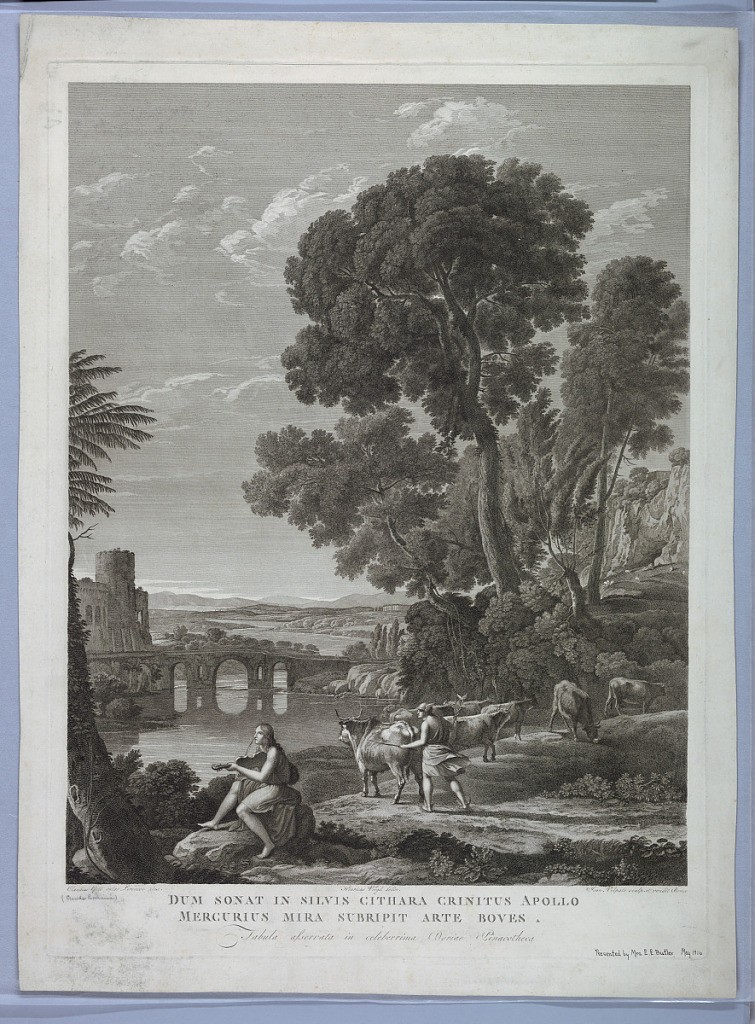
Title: Apollo and Mercury
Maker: Giovanni Volpato, Italian, 1733 - 1803
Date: ca. 1790
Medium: Engraving on paper
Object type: Print
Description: Landscape. Apollo is seated on a rock in left foreground, facing left. Mercury drives a herd of cattle to the right, in middleground. A bridge, ancient castle, hills in distance.